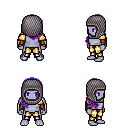
a pixel art fantasy rpg character, male body template, dark elf, purple skin, gold arm armor, gold greaves, purple right-swept hairstyle, chain hood, cloth bracers, four views (front, back, left, right), 2x2 character sprite sheet, small pixel art, hard edges, no anti-aliasing